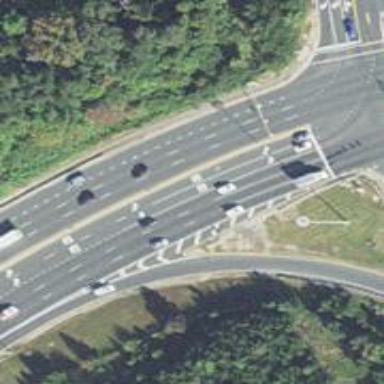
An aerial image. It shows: Expressway with asphalt surface classified as trunk highway.